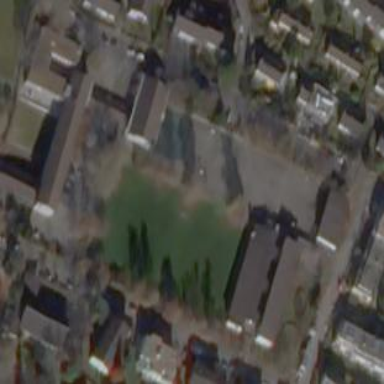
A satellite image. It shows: School.